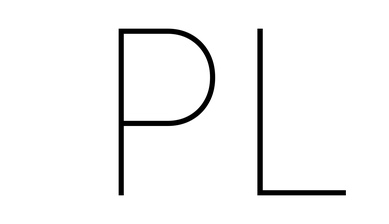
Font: Inter_Thin